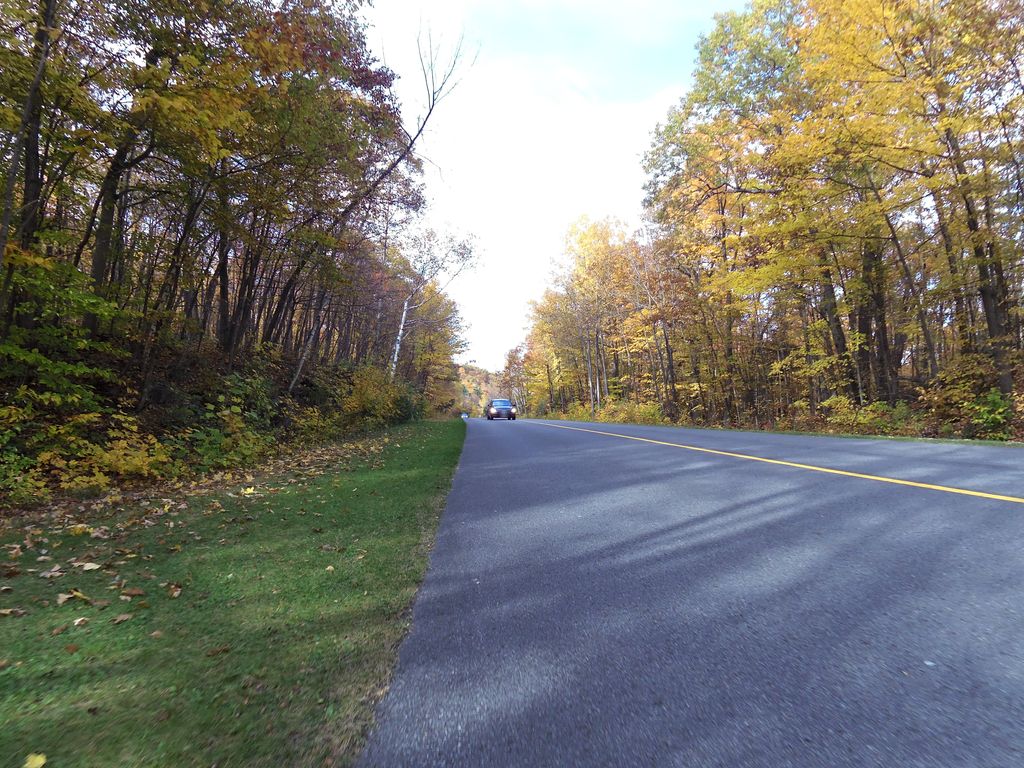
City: ottawa-gatineau